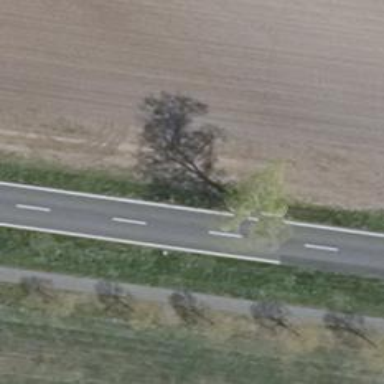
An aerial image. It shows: Deciduous tree with broadleaved leaves.